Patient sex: M
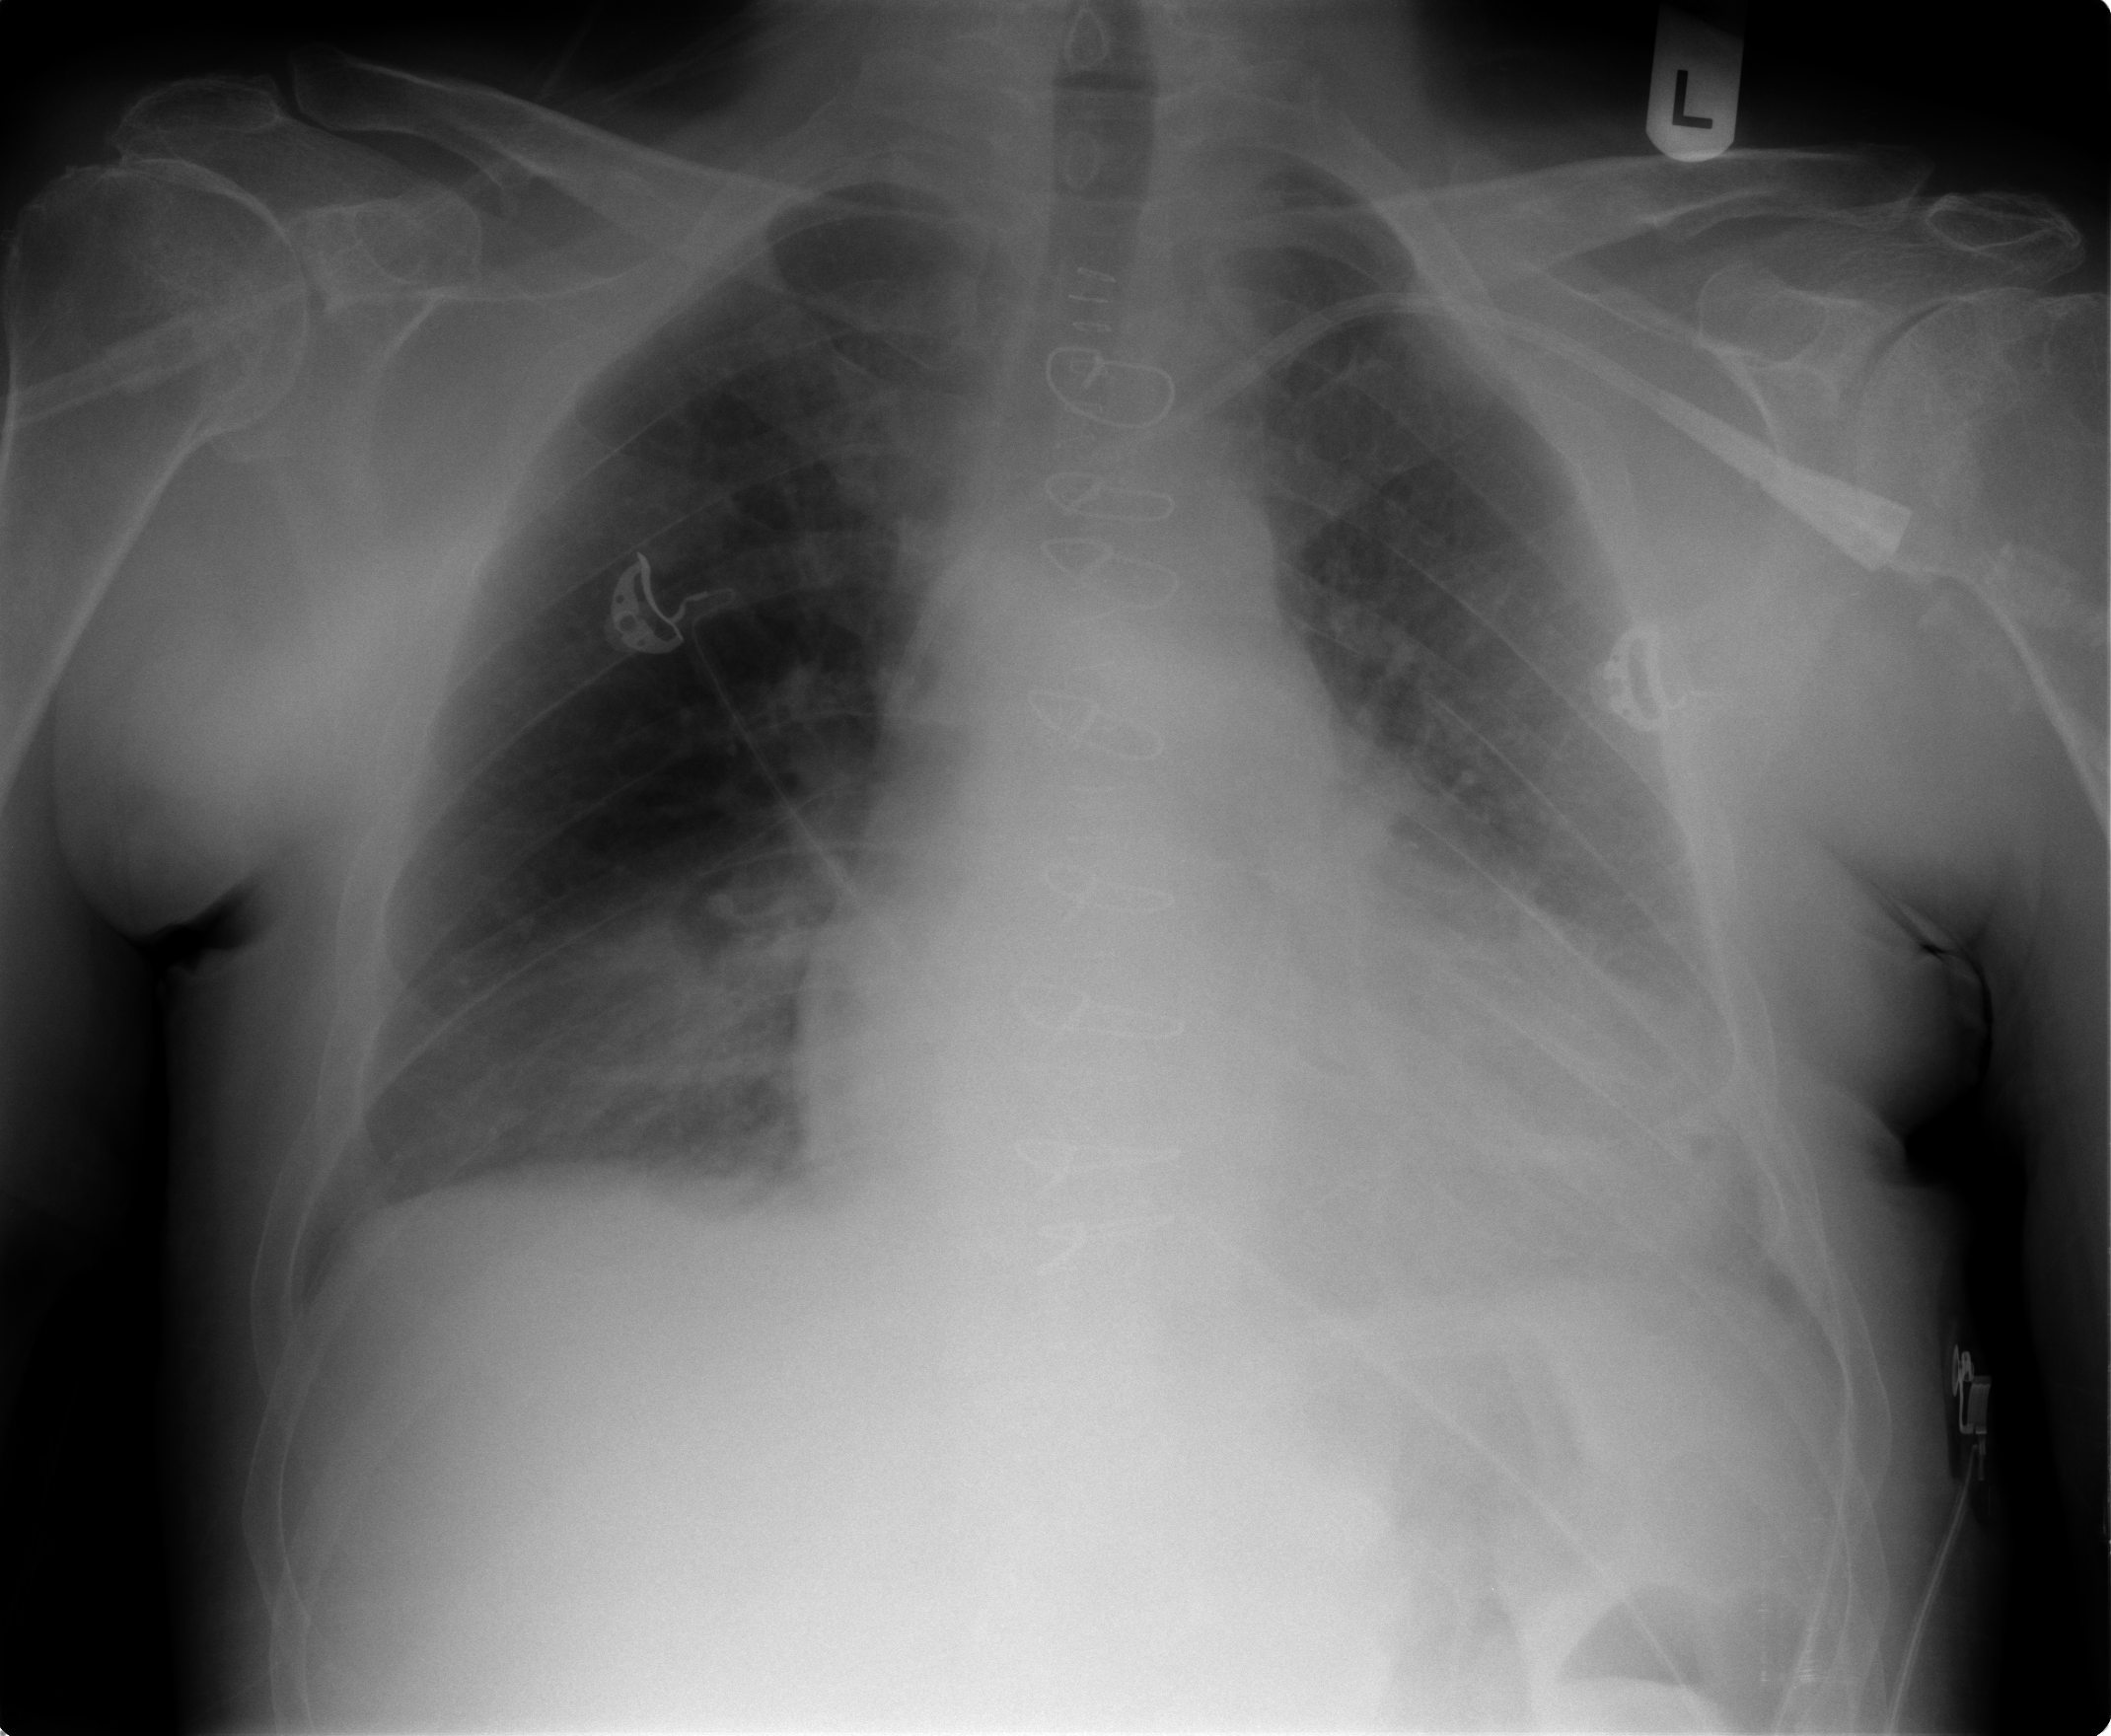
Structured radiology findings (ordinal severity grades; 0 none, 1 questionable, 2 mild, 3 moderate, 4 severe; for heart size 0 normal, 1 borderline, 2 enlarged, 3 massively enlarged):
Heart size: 2
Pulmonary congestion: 0
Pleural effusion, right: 0
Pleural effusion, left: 1
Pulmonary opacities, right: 1
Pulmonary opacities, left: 0
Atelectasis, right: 2
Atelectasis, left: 2